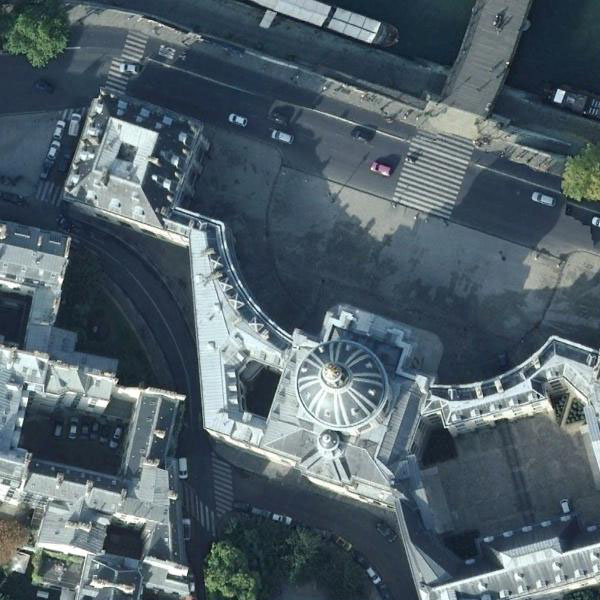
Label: Church